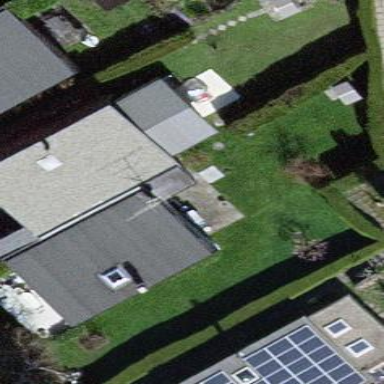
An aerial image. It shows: Semi-detached house.